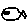
Label: fish